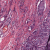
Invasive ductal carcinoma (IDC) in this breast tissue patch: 1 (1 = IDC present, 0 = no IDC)